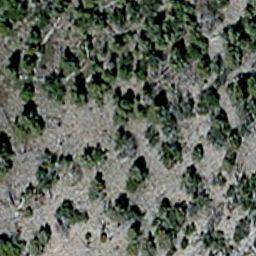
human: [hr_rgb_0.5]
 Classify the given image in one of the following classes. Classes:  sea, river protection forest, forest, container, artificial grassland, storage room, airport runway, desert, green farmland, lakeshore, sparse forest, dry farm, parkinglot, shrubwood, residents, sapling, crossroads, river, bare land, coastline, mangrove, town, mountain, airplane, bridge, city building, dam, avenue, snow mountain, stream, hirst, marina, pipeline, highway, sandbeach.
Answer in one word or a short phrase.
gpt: sparse forest